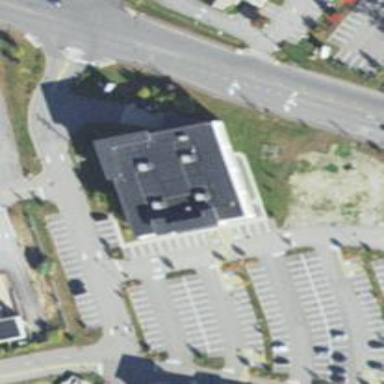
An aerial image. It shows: Building with furniture shop.